Question: I am trying to only add paddings/spacing to three columns in a grid floating to each other. So the padding will not be applied to the left of the first column and to the right of the last column.
The illustration below demonstrate what I am trying to achieve:

For a grid with two columns, I simply did the following:
'''
.grid .size-1of2 {
width: 50%
}
.grid .column.size-1of2:first-of-type {
padding: 0 5px 0 0;
}
.grid .column.size-1of2:last-of-type {
padding: 0 0 0 5px;
}
'''
And it worked, as the space between the columns what 10px spot-on! However, now when I try to do the same to a grid with 3, 4 and 5 columns. Things just get messy and mathy!
Here is what I have so far for the three columned grid:
'''
.grid .size-1of3 {
width: 33.33333%
}
.grid .column.size-1of3 {
padding: 0 4px 0 4px;
}
.grid .column.size-1of3:first-of-type {
padding: 0 7.5px 0 0;
}
.grid .column.size-1of3:last-of-type {
padding: 0 0 0 8.5px;
}
'''
The html is really simple, note: The .column's are generated by the plugin(1) described below:
'''
<div class="grid columns3">
<div class"column size-1of3">
<div></div>
</div>
<div class"column size-1of3">
<div></div>
</div>
<div class"column size-1of3">
<div></div>
</div>
</div>
'''
What is the best approach to solve this problem? having gab between the columns with maintaining columns widths?
I am using this to create the grid system <URL> - the plugin purely creates the columns requested and sort the elements inside it equally. So the padding is simply a styling feature which the plugin does not do but I am trying to implement.
<URL>
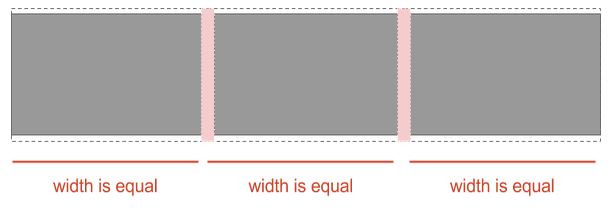
Answer: you could use <URL> , this is what they're meant for !!
Just set '.grid {display:flex ; flex-wrap: nowrap}'
and check out the magic flex-box property;
also read documentation for the complete property specs.